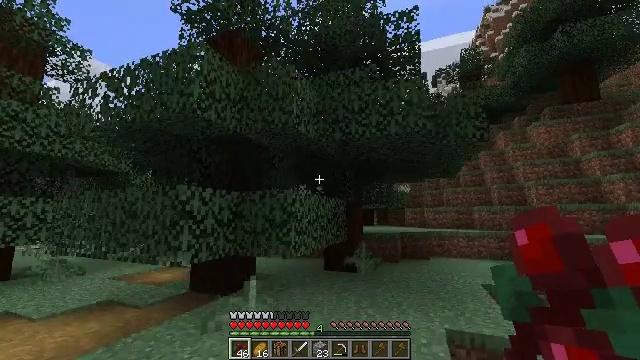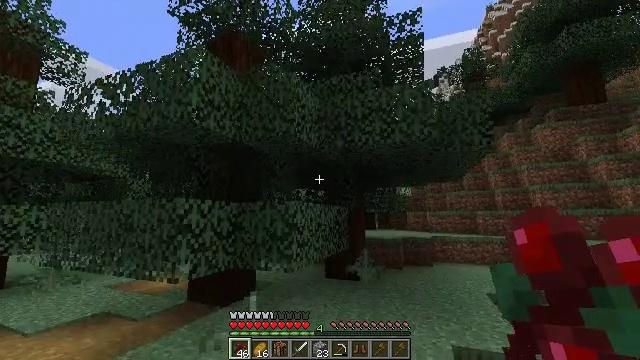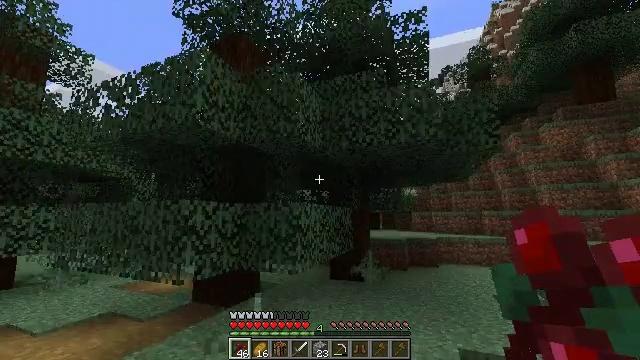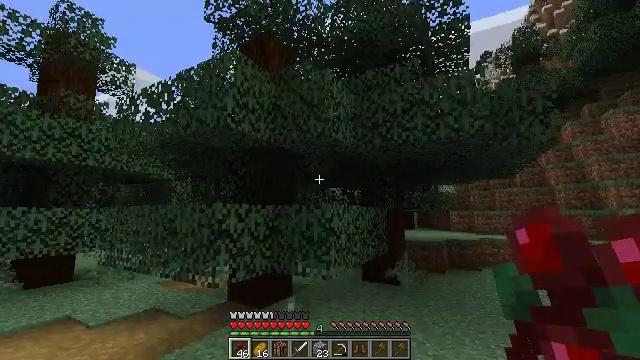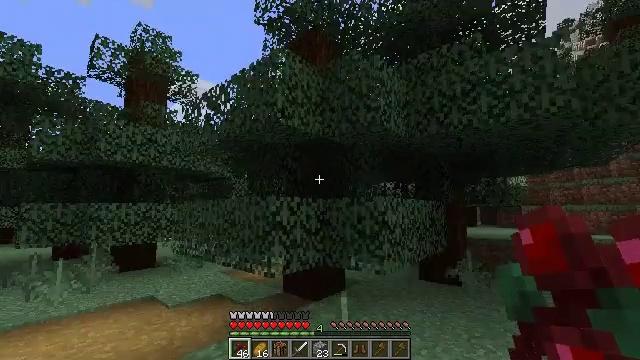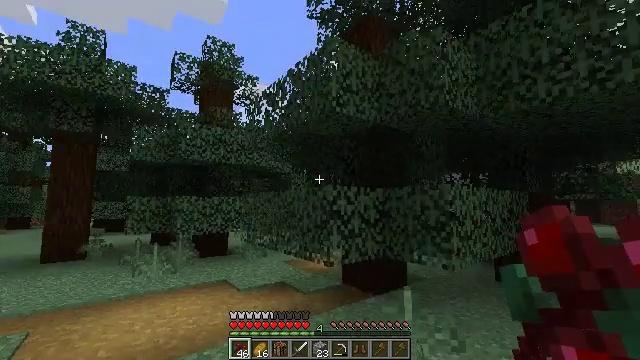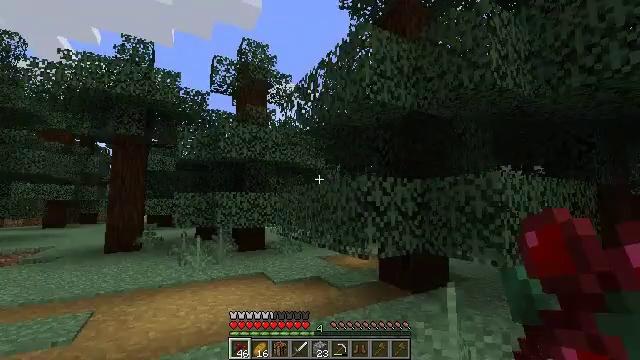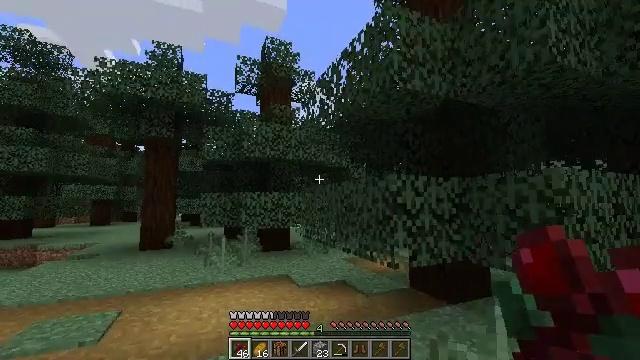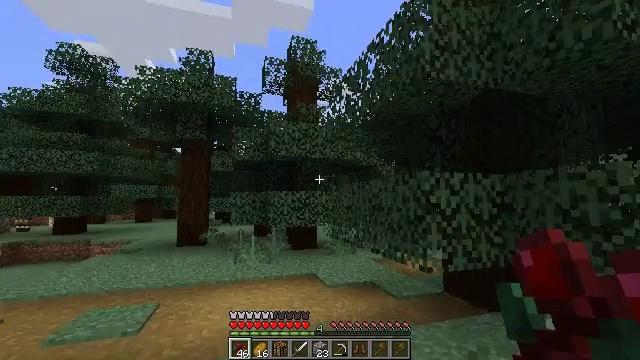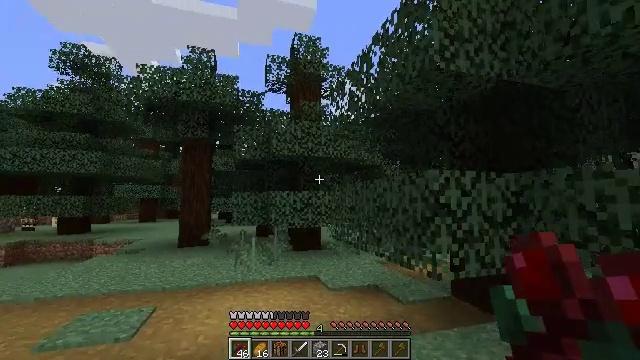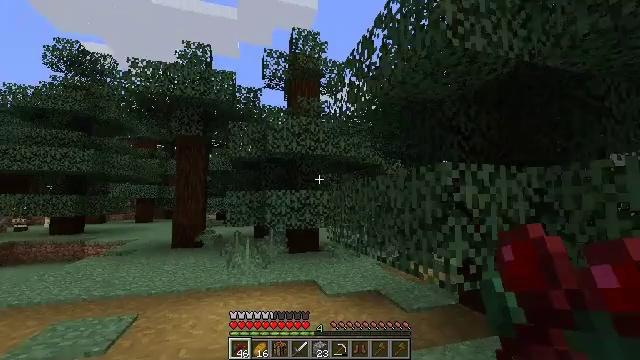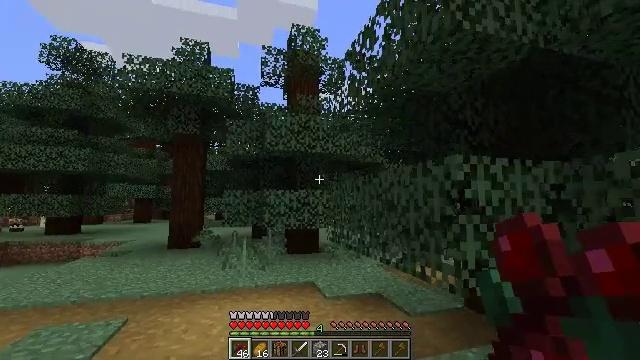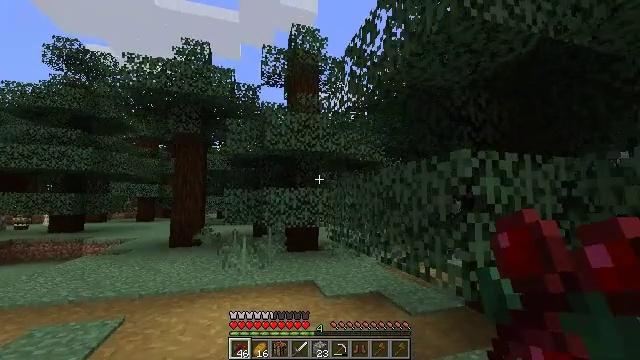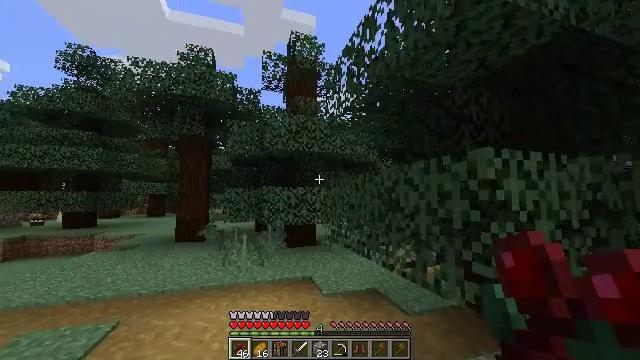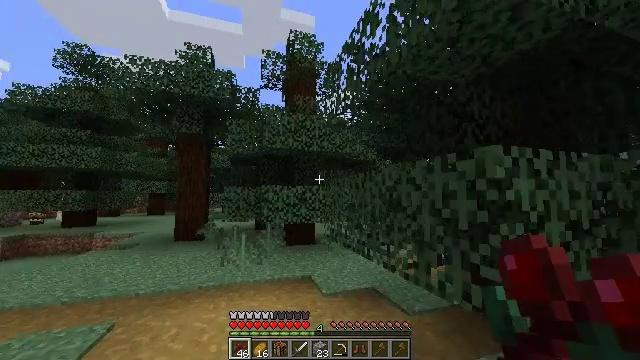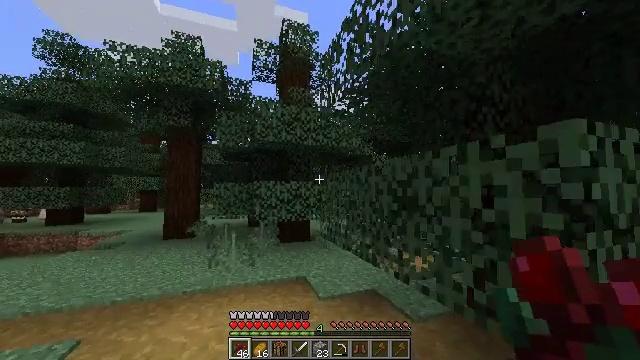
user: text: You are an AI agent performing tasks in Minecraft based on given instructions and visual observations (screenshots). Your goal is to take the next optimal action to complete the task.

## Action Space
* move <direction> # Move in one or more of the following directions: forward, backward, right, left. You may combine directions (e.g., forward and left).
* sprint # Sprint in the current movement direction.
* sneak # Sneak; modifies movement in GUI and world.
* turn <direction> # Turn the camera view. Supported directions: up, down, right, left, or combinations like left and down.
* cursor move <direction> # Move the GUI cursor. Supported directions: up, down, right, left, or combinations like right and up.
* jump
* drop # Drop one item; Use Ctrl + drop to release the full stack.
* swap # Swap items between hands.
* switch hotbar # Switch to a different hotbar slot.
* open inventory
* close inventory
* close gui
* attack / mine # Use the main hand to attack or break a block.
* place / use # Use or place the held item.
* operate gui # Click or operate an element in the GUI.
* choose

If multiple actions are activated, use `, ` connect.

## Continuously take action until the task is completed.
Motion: motion action
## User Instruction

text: Remove the blue bed from its location.
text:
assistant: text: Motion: move forward, jump
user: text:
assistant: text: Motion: move forward
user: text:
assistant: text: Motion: move forward, turn left
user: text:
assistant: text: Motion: move forward, turn left
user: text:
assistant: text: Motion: move forward, turn left
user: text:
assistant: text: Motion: move forward, turn left
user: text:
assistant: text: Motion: move forward, turn left
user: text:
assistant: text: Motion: move forward, turn left
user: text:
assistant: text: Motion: move forward
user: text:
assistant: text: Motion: move forward
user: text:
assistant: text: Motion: move forward, sprint
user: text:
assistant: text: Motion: move forward, sprint
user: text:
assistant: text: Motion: move forward, sprint
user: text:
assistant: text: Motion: move forward, sprint
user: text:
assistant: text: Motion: move forward, sprint, turn right and down
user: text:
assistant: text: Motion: move forward, sprint
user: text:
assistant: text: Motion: move forward, sprint
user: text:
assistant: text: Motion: move forward, sprint
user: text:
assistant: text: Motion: move forward and move left, sprint
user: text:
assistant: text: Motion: move forward and move left, sprint
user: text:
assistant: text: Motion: move forward and move left, sprint
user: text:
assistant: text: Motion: move forward and move left, sprint, turn right
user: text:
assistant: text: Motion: move forward and move left, sprint, turn right
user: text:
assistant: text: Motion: move forward and move left, sprint, turn right
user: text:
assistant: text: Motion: move forward and move left, sprint, turn right
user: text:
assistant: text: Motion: move forward and move left, sprint, turn right
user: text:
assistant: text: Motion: move forward and move left, sprint, turn right
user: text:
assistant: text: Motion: move forward, sprint, turn right
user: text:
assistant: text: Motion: move forward, sprint
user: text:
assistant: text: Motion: move forward, sprint